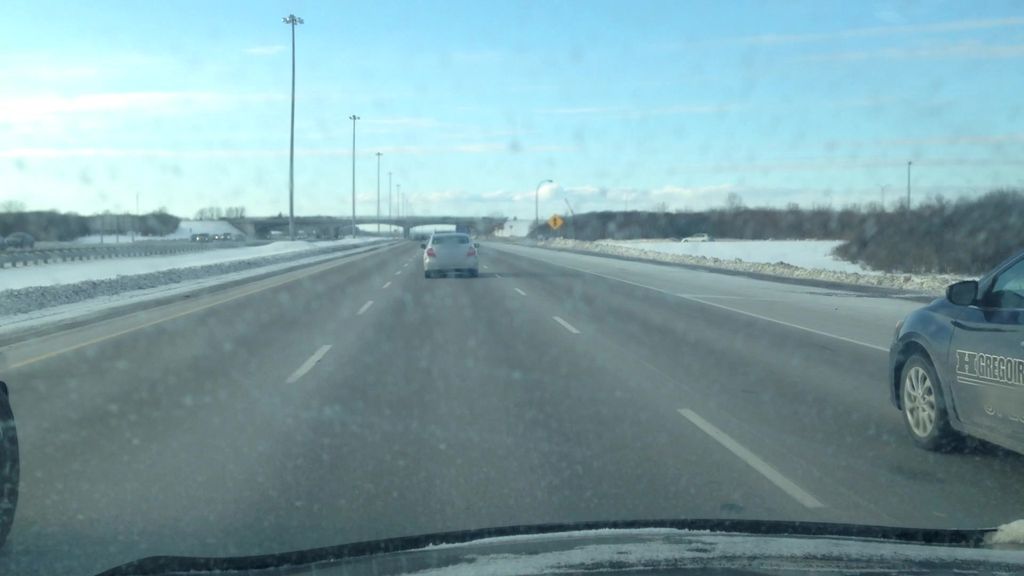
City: montreal